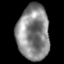
Tissue: lung
Cell type: T cells
Senescence score: 0.2232
Nuclear area (px): 1734
Mean DAPI intensity: 135.878